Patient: sex M, age 57
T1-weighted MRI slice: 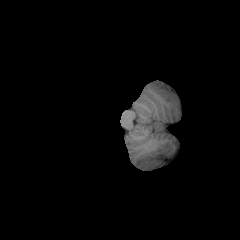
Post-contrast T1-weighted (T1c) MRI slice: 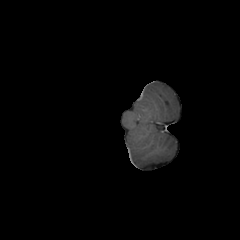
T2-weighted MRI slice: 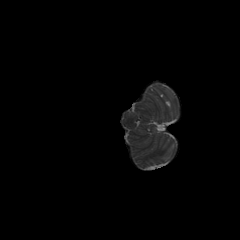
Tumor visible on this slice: no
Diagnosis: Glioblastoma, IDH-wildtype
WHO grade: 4